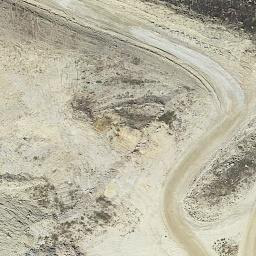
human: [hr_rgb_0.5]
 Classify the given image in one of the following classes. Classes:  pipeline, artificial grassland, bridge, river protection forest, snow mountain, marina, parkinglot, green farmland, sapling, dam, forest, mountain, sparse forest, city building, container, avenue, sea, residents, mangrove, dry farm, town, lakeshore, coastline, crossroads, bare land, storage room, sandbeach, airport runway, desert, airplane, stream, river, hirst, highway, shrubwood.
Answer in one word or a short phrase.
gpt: bare land